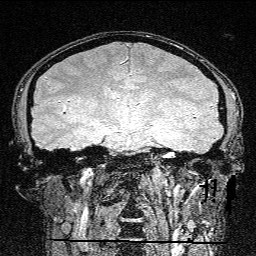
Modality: FLASH
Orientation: sagittal
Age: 26
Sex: male